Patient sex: M
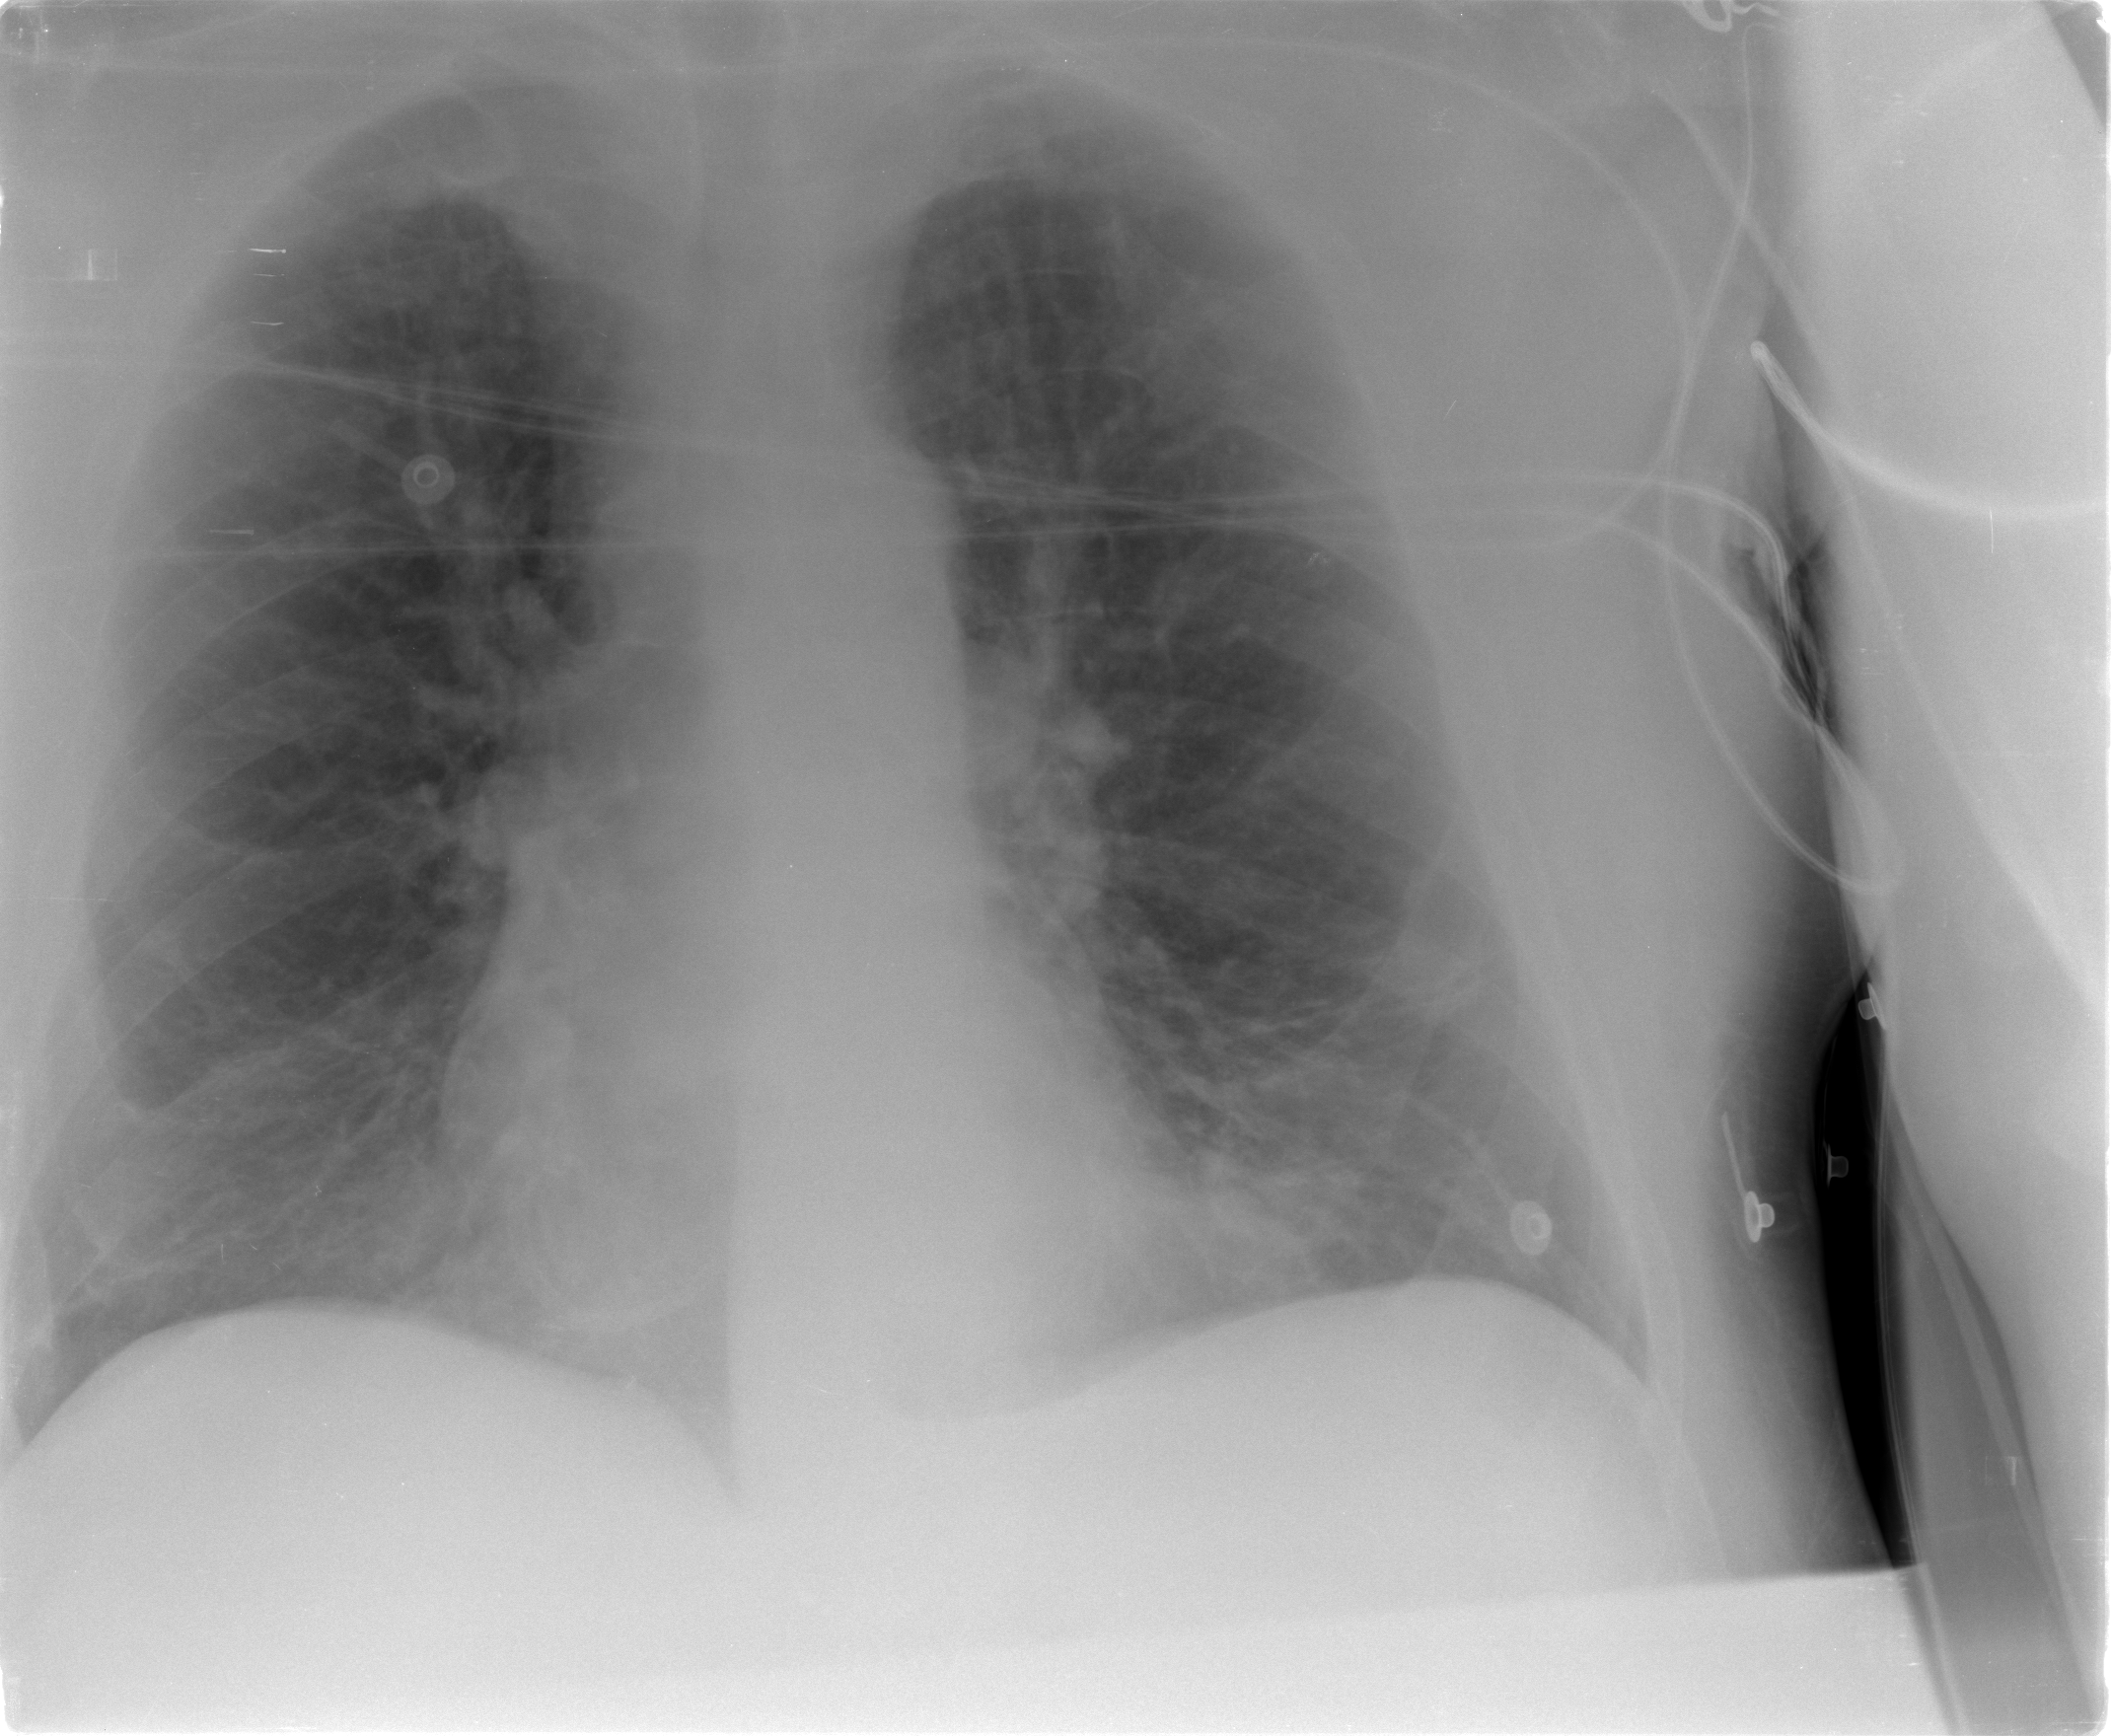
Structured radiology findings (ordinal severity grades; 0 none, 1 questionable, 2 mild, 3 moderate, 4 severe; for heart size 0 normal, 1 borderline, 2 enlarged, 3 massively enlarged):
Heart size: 0
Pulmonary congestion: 1
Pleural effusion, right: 0
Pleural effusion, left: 0
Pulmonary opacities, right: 0
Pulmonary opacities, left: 0
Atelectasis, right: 1
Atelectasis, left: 1